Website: lowes
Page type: payment
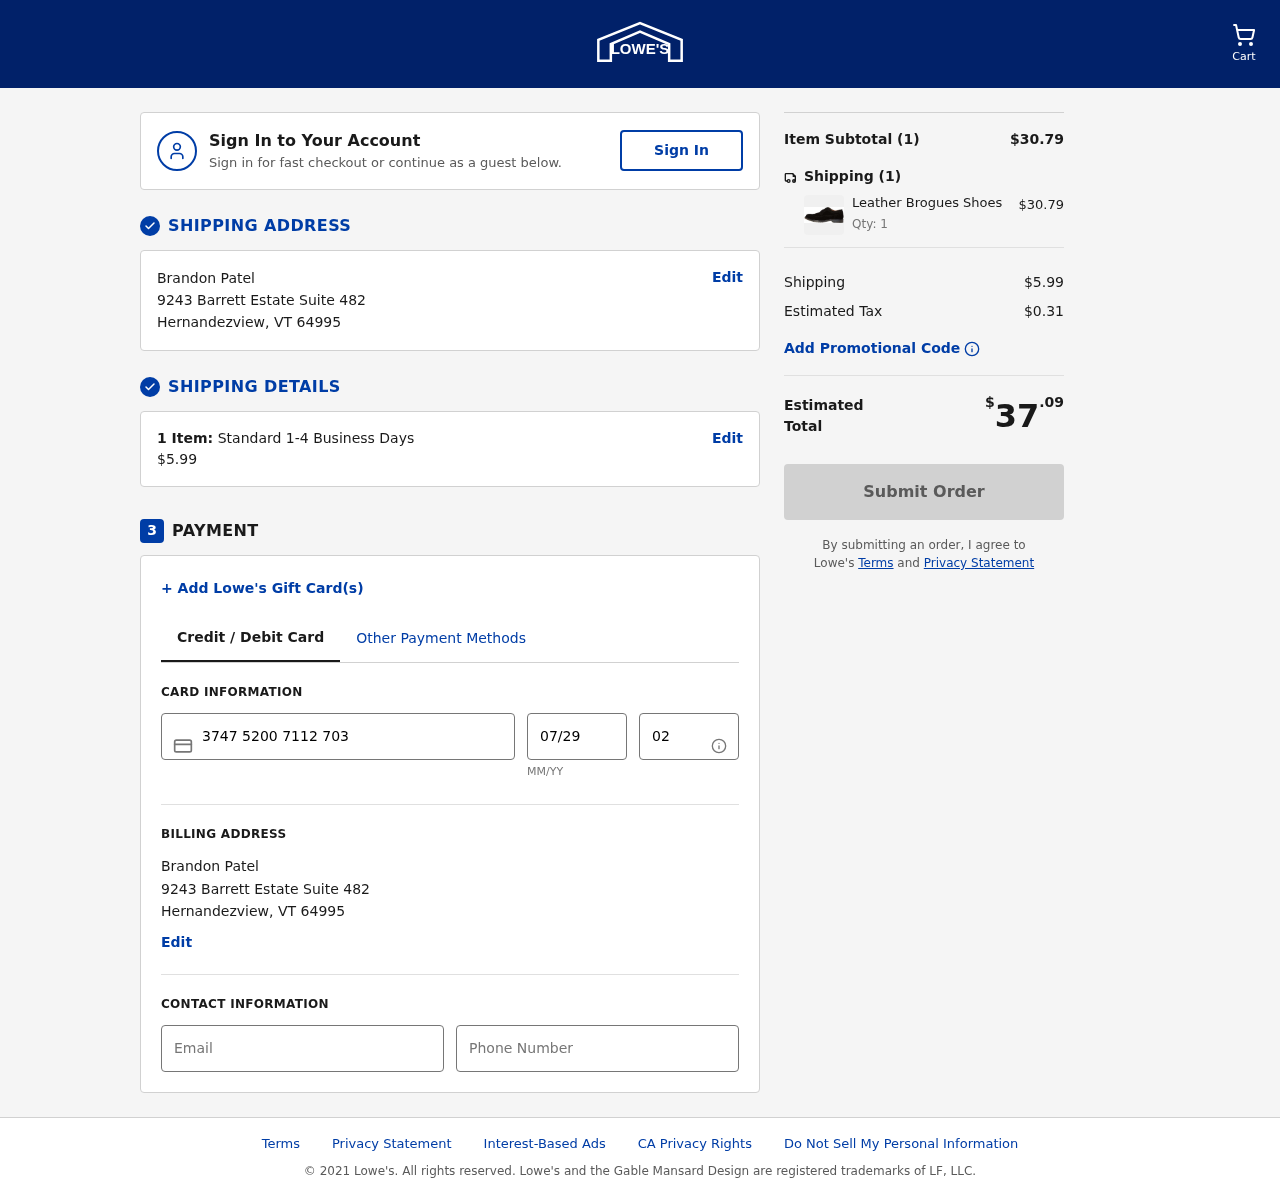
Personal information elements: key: PII_CARD_CVV
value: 0206
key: PII_CARD_EXPIRY
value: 07/29
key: PII_CARD_NUMBER
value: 3747 5200 7112 703
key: PII_CITY
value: Hernandezview
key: PII_EMAIL
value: brandon_patel@yahoo.com
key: PII_FULLNAME
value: Brandon Patel
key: PII_PHONE
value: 3184096390
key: PII_POSTCODE
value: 64995
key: PII_STATE_ABBR
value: VT
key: PII_STREET
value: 9243 Barrett Estate Suite 482
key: PII_FULLNAME2
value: Brandon Patel
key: PII_CITY2
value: Hernandezview
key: PII_STATE_ABBR2
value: VT
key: PII_POSTCODE_FULL
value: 64995
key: PII_POSTCODE_NUMERIC
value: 64995
Product elements: key: PRODUCT1_NAME
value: Leather Brogues Shoes
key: PRODUCT1_PRICE
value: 30.79
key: PRODUCT1_QUANTITY
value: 1
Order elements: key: ORDER_NUM_ITEMS
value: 1
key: ORDER_SHIPPING_COST
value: $5.99
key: ORDER_NUM_ITEMS2
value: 1
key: ORDER_SUBTOTAL
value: $30.79
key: ORDER_NUM_ITEMS3
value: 1
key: ORDER_SHIPPING_COST2
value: $5.99
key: ORDER_TAX
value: $0.31
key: ORDER_TOTAL
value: $37.09